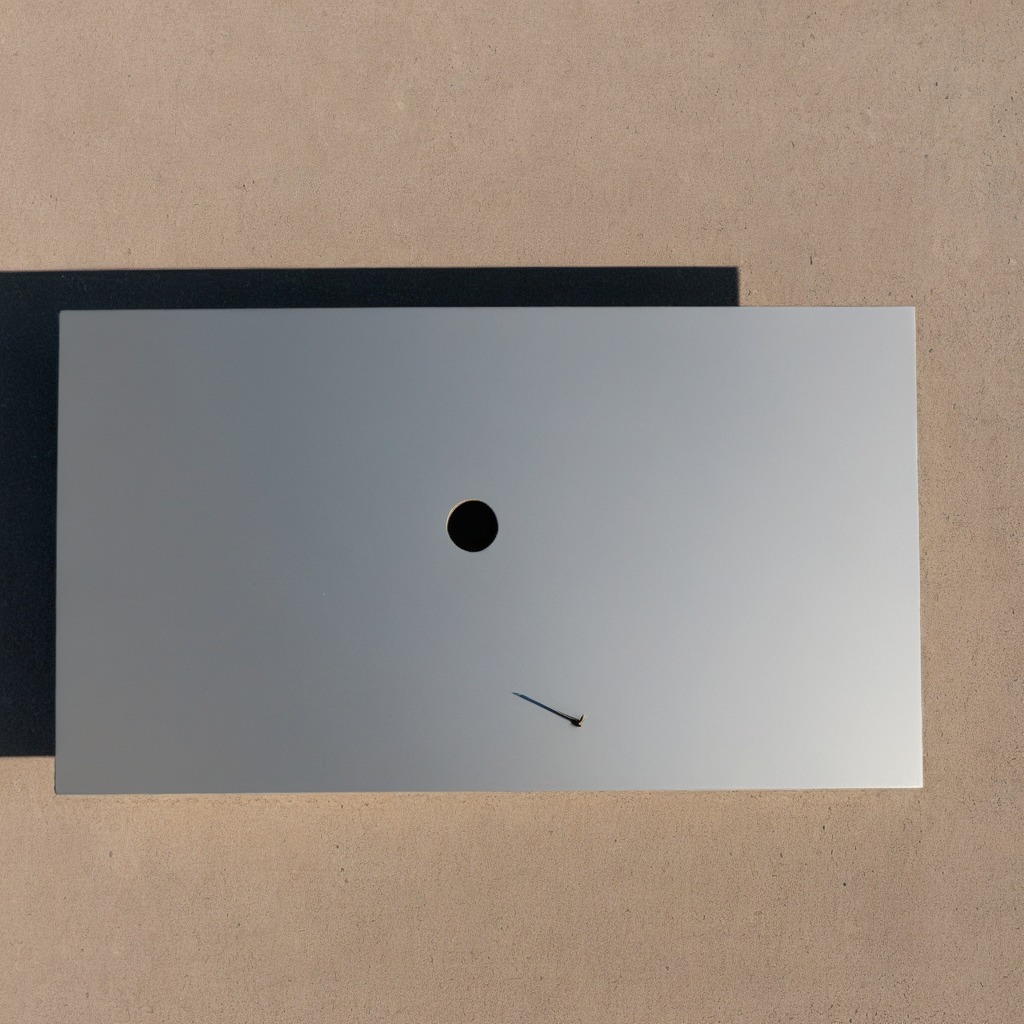
A nail is lying on the clean utility table in a temporary outdoor tool station.